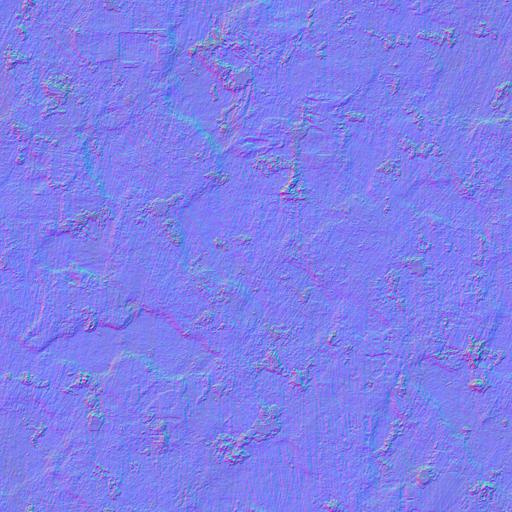
brick bricks broken old paint painted plaster